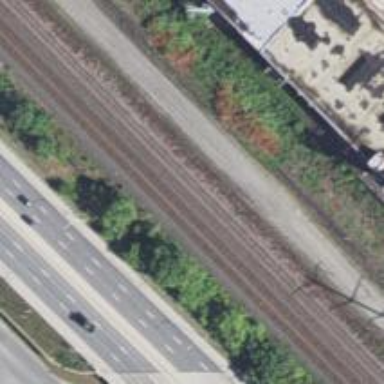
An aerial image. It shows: Railway siding with rails.